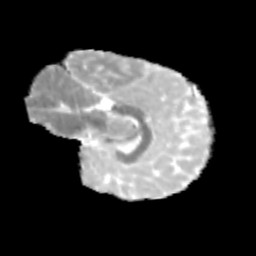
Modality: MD
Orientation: sagittal
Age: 9
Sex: female
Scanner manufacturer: siemens
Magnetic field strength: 3 T
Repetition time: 3.8 s
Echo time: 0.07 s